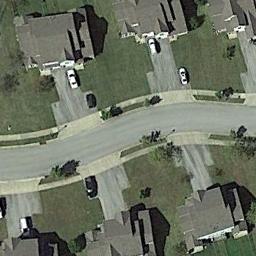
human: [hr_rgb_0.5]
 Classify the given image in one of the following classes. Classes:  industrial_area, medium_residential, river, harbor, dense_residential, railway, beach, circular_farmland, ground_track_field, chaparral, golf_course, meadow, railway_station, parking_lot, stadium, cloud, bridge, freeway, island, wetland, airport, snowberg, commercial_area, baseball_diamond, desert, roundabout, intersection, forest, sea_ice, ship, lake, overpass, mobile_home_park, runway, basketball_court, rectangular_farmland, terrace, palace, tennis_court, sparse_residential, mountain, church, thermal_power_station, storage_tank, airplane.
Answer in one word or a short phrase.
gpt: medium_residential